Interaction volume radius: 5 \u00c5
Interaction volume height: 45 \u00c5
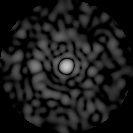
Disorder parameter: 0.8862